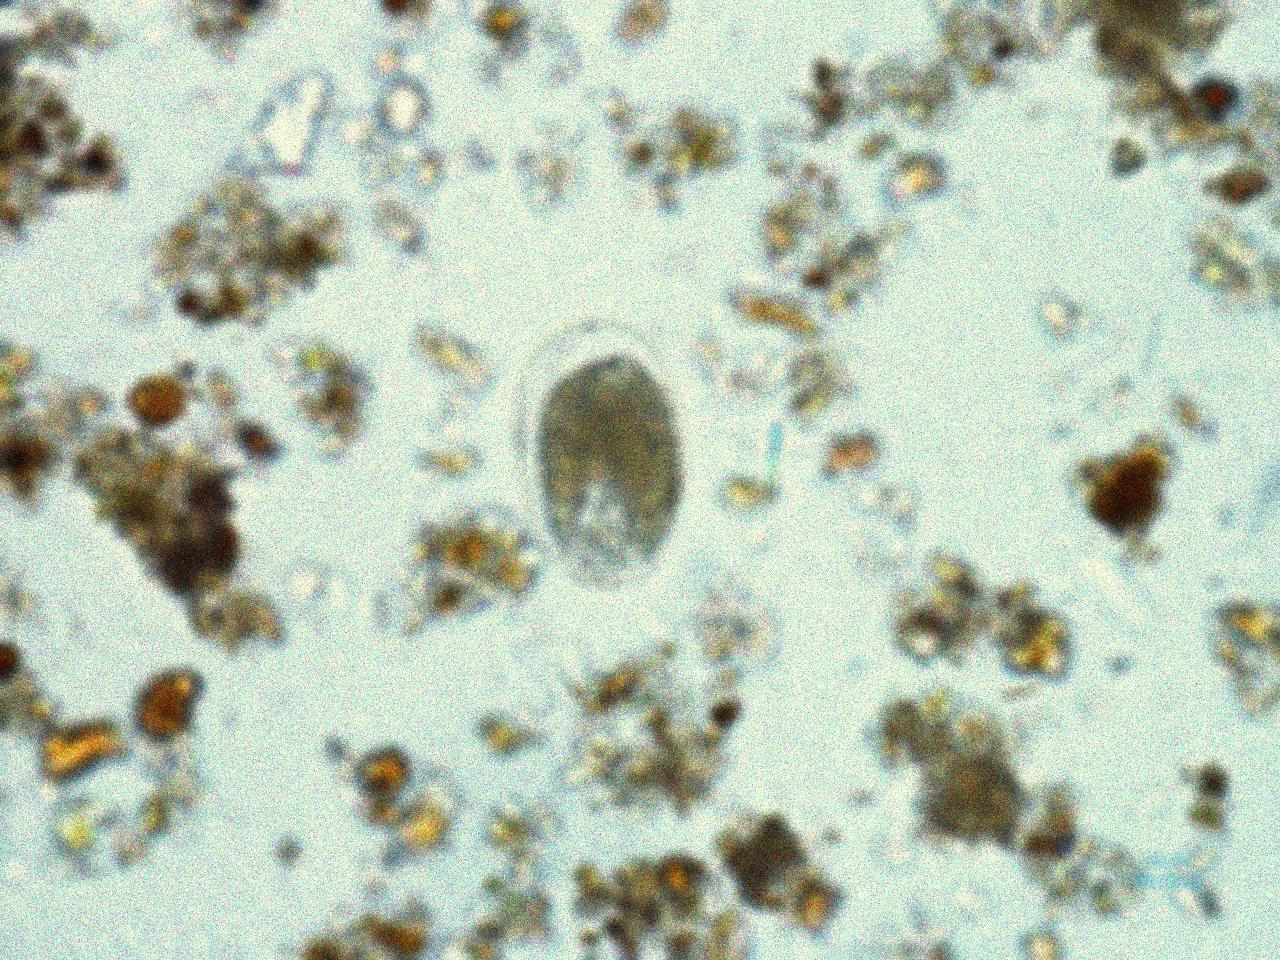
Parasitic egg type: Hookworm egg